Question: Count the number of objects in the diagram.
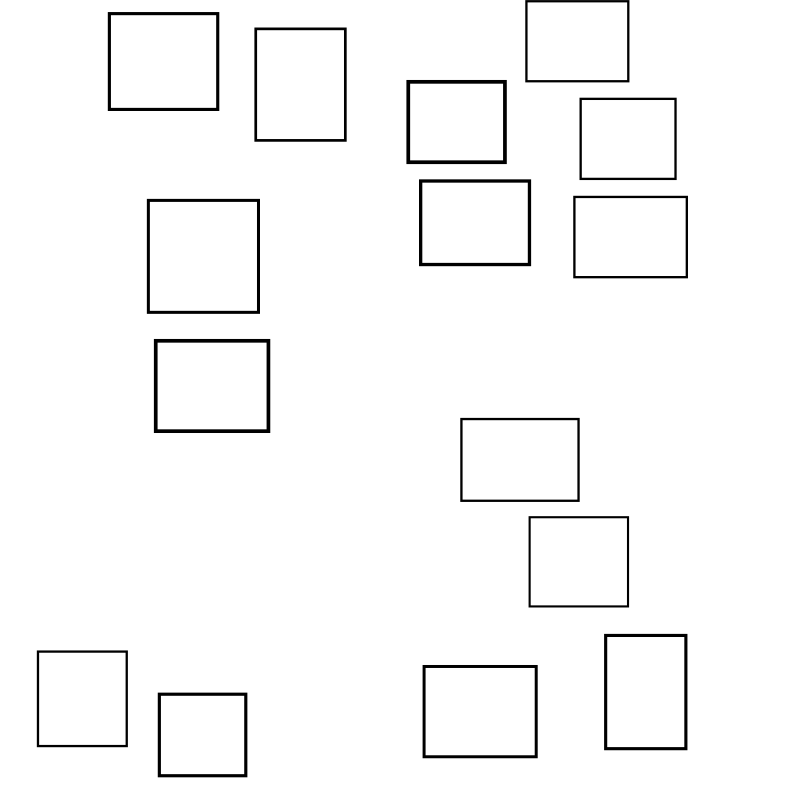
Answer: 15